Here is the envelope spectrum of one vibration snapshot from a rolling-element bearing, with each characteristic fault-frequency family marked on the frequency axis. Based on the visible evidence, which condition applies: normal, inner_race, outer_race, ball?
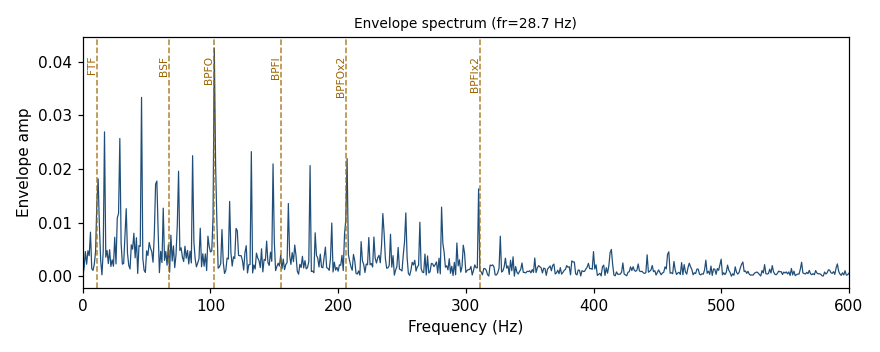
Answer: outer_race